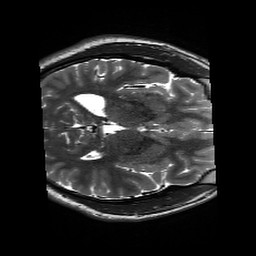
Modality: T2w
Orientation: axial
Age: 27
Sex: male